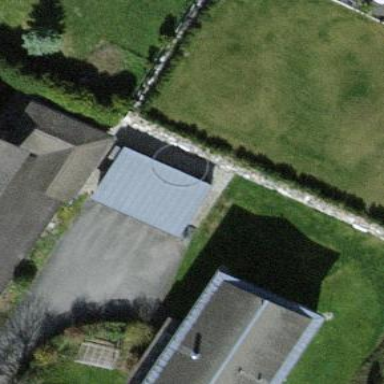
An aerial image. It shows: Garage.